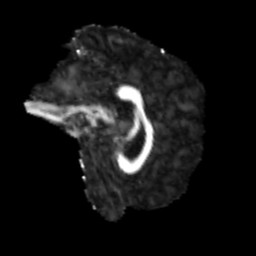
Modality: FA
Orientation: sagittal
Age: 35
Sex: male
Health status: healthy
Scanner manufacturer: siemens
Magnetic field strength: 3 T
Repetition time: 3.6 s
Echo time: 0.092 s